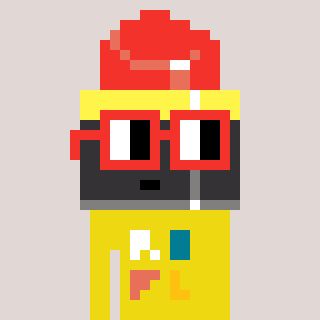
a pixel art character with square red glasses, a lipstick-shaped head and a yellow-colored body on a warm background